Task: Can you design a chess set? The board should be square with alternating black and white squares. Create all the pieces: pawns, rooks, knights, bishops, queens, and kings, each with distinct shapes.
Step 4321:
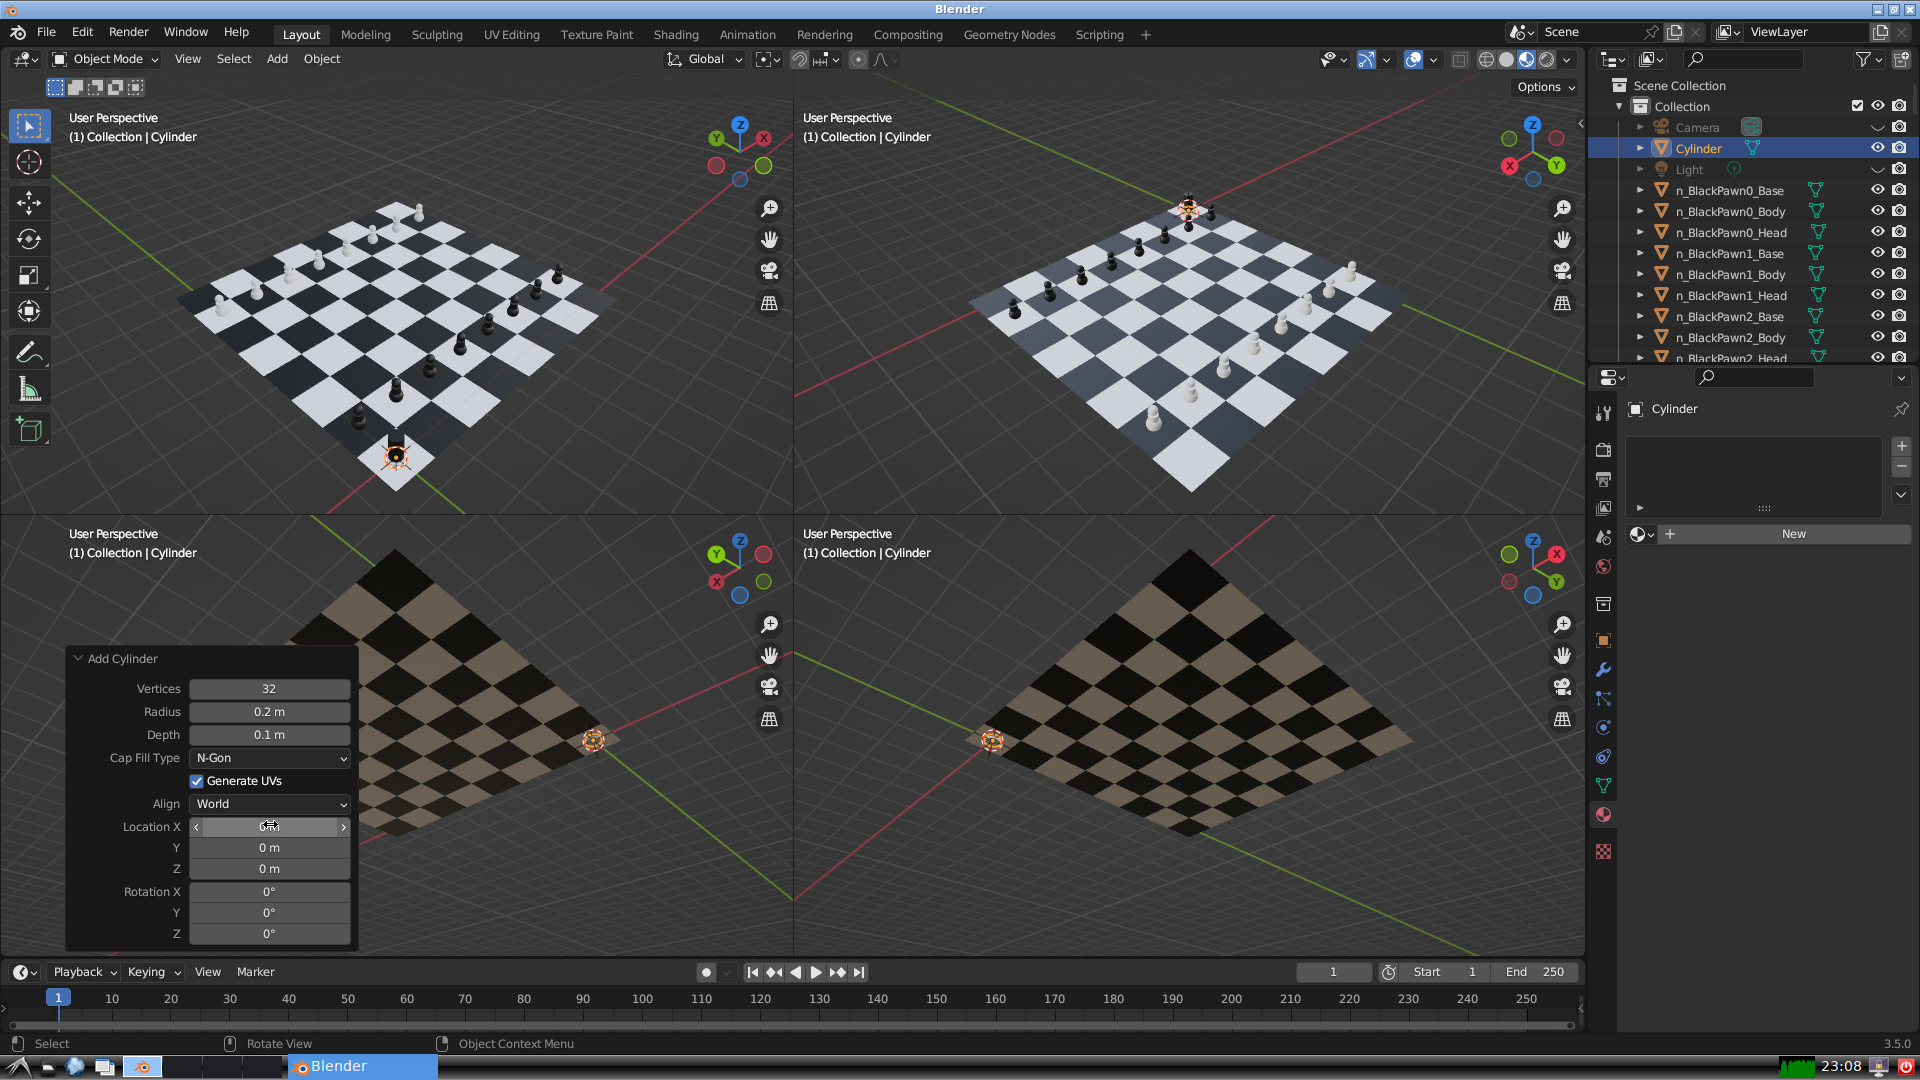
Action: {"mouse_move": [270, 844]}